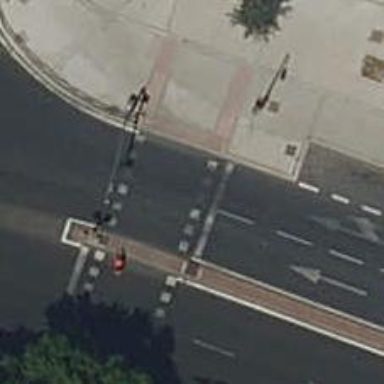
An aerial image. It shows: Footway with zebra crossing.